Question: I am plotting number of correct and functioning sensors at each 100 runs.
I will get the following plot:

The 100 readings taken for each of the runs is somewhat confusing.
How can I make matlab plot
1. At every 5 values (5,15,20....)
2. The average of 5 runs so that number of plots will be 100/5.
can you help in these two cases thanks
if round=10 in the original case will have 10 bars,
With the formula given by @Richante data_to_plot = data(1:5:end); will have 2 bars. Great but when I plot will get values at Round 1 and 2. How to display that these are for rounds 1 and 5?
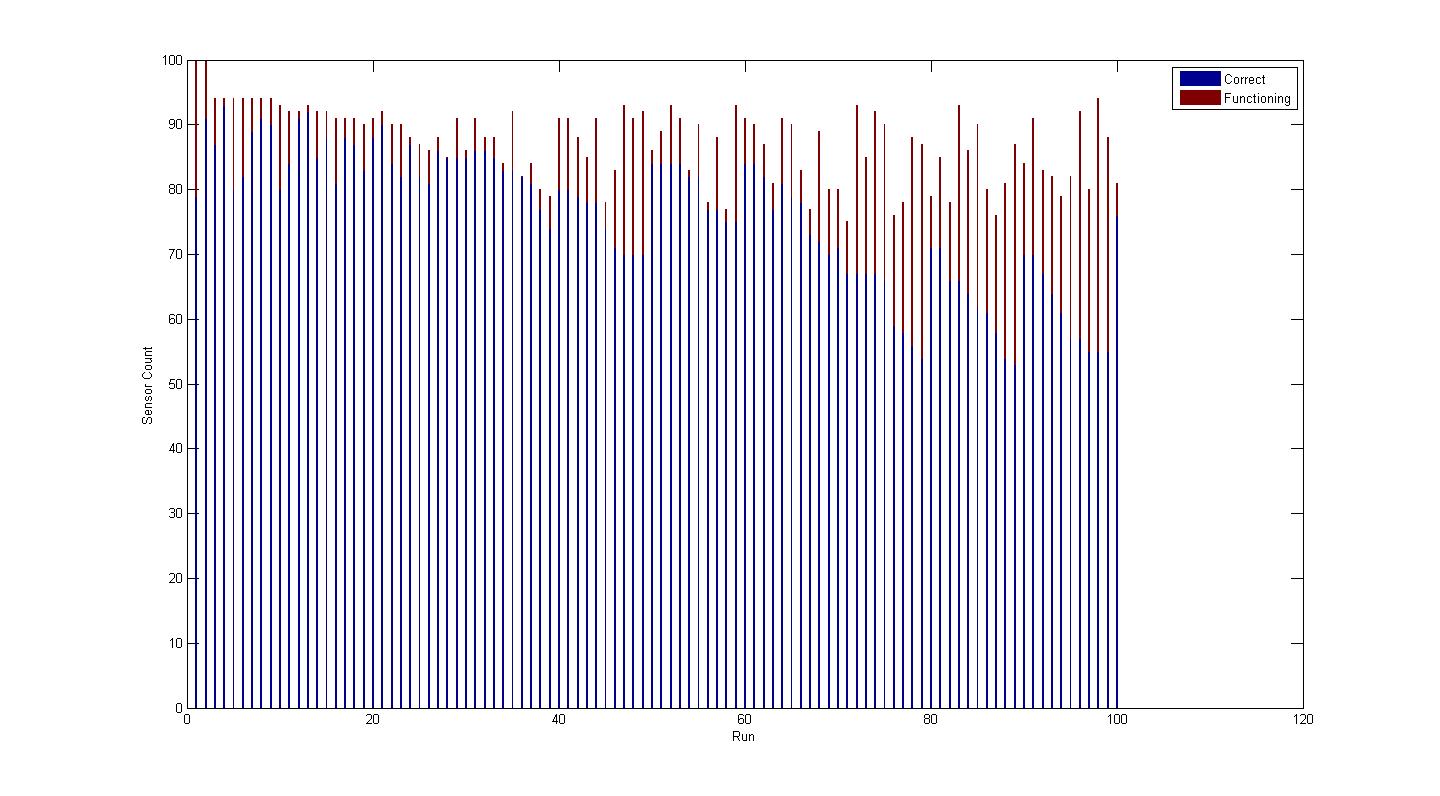
Answer: You can plot every 5th item by slicing the array:
'''
data = %1-by-100 array
data_to_plot = data(1:5:end);
'''
To plot the average of 5 runs, you could do a for-loop:
'''
data_to_plot = zeros(1, 20);
for i=1:20
data_to_plot = mean(data((i-1)*5:i*5));
end
'''
Or a neat way is to reshape the array into a 5-by-20 matrix and take the mean in the first dimension:
'''
data_to_plot = mean(reshape(data, 5, 20));
'''